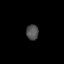
Tissue: lung
Cell type: T cells
Senescence score: 0.2391
Nuclear area (px): 185
Mean DAPI intensity: 80.005